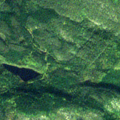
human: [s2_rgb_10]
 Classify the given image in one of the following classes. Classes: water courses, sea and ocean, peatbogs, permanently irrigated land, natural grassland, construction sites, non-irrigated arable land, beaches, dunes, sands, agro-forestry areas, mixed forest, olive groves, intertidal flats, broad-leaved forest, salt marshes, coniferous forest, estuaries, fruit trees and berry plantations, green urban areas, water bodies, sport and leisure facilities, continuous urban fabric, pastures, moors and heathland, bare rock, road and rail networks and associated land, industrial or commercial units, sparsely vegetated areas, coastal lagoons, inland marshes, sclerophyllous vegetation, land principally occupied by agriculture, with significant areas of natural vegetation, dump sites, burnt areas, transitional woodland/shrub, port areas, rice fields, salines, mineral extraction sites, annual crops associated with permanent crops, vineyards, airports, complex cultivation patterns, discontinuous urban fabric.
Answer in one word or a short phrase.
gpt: coniferous forest, mixed forest